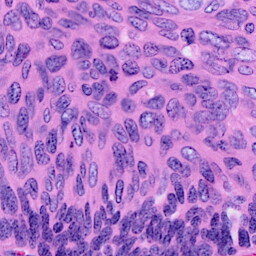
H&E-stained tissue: Cervix